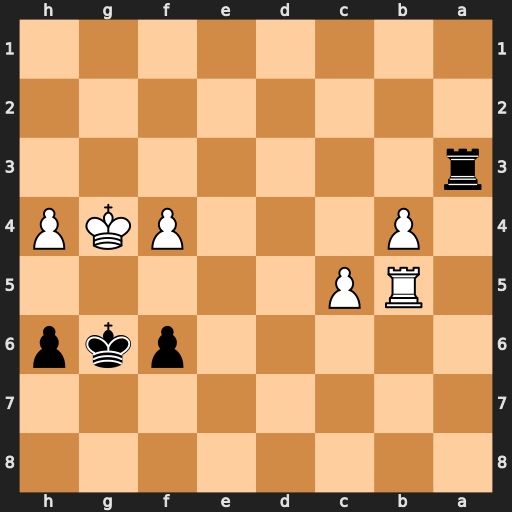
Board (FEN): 8/8/5pkp/1RP5/1P3PKP/r7/8/8
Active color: b
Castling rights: -
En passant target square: -
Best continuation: f5#